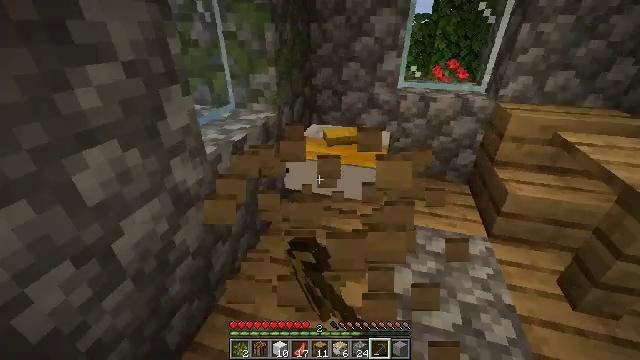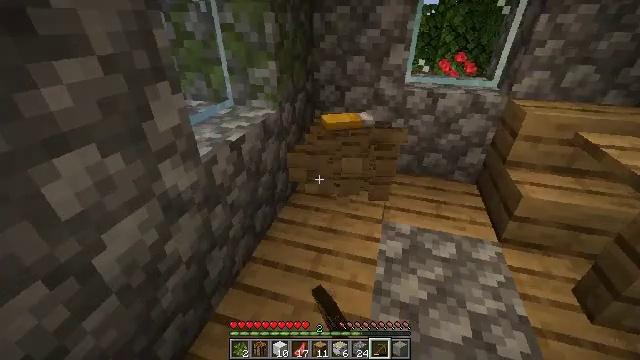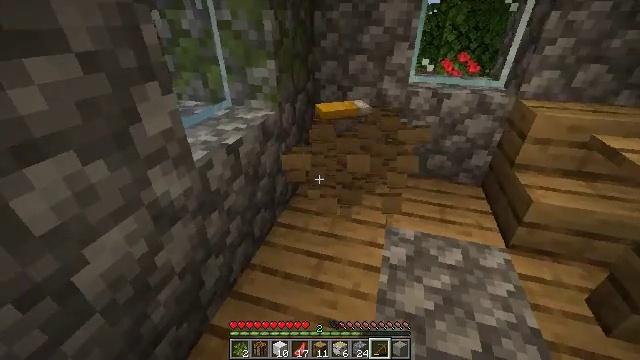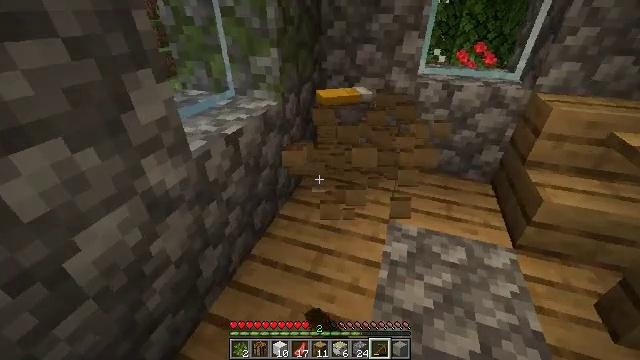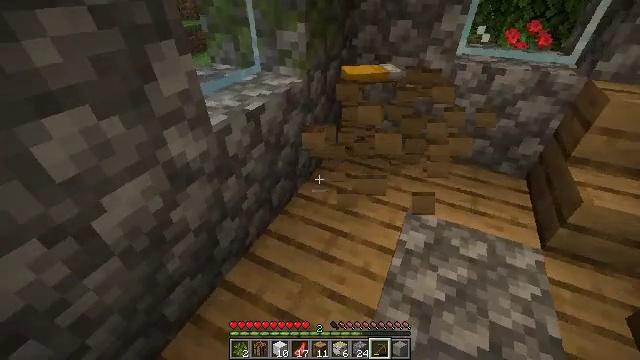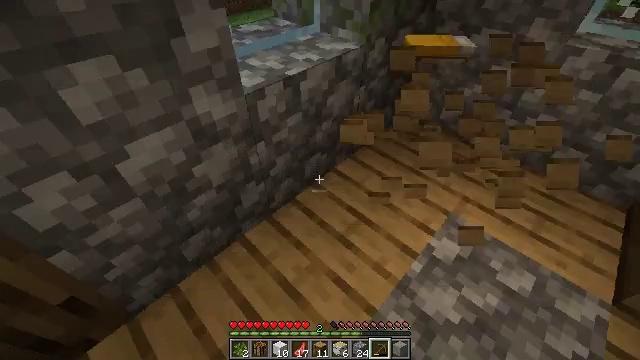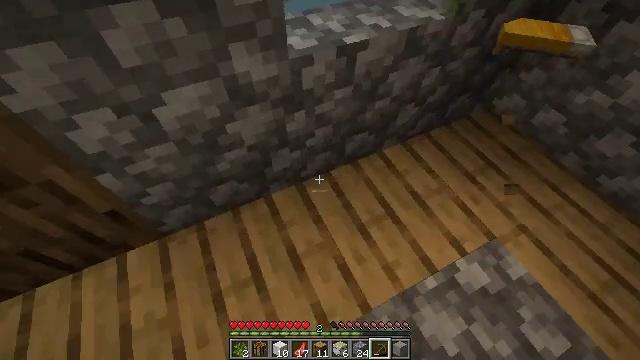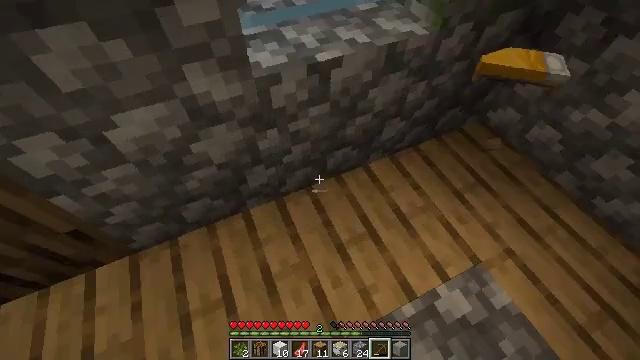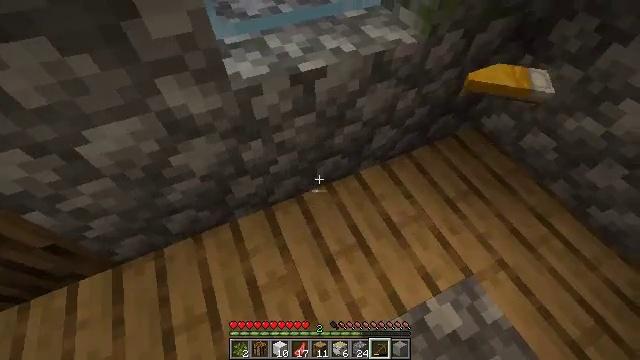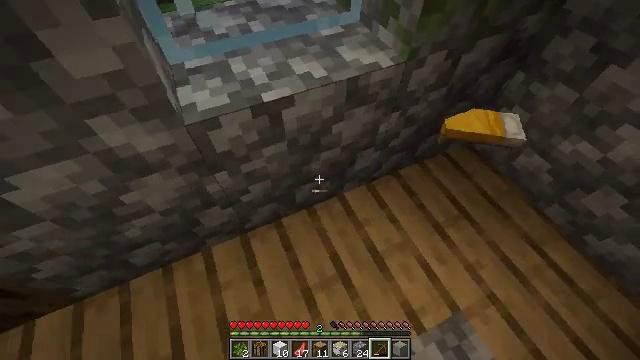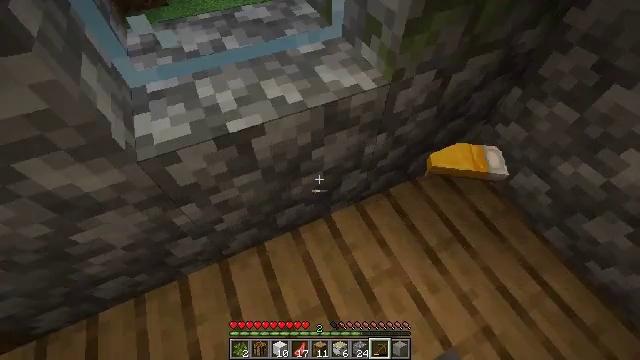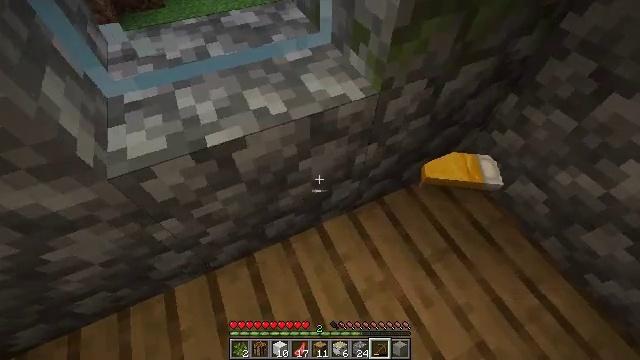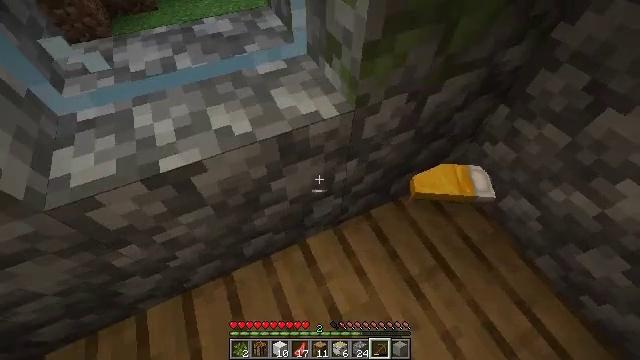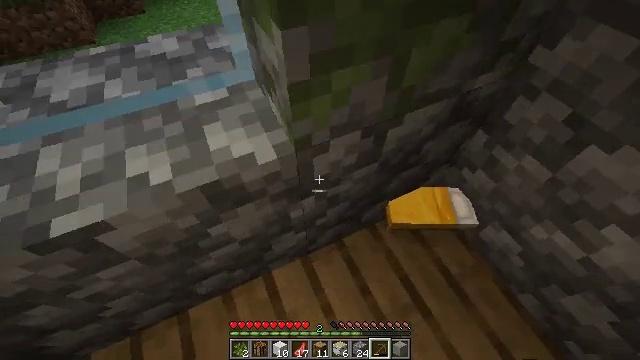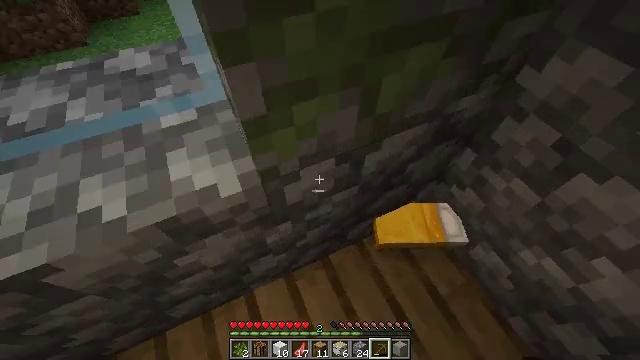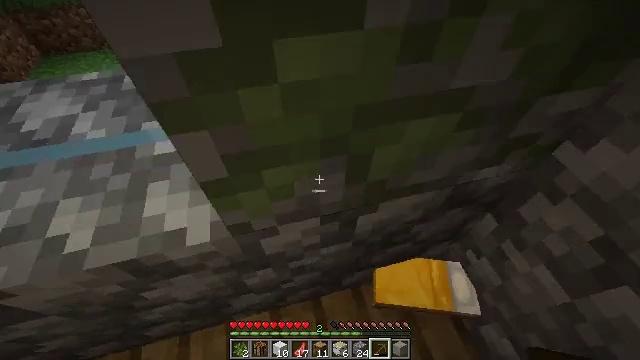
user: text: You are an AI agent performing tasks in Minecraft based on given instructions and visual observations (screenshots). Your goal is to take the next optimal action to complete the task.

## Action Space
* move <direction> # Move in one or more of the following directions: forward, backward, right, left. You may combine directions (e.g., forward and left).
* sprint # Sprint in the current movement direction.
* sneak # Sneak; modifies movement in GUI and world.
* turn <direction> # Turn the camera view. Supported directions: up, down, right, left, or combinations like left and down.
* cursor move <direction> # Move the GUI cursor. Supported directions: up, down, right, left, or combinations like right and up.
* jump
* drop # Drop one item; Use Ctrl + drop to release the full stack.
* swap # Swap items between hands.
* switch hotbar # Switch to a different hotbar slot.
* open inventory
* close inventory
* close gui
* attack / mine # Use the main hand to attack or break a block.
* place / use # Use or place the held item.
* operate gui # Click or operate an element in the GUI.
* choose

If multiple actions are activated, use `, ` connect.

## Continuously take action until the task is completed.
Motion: motion action
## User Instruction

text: Mine the chest to collect it.
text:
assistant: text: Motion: turn down, attack / mine
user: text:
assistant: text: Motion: attack / mine
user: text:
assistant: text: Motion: move right, turn left and down
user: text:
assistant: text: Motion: move forward and move right, turn left and down
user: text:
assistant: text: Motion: move forward and move right, turn left and down
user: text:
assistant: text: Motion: move forward and move right, turn left and down
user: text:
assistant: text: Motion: move forward and move right, turn left
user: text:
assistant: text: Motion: move forward and move right
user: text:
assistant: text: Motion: move forward
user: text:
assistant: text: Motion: move forward and move right
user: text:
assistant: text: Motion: move forward and move right
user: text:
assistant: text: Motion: move forward and move right
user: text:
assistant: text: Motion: move forward and move right
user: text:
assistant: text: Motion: move forward and move right
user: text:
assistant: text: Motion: move forward and move left, turn left and up
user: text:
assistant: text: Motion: move forward and move left, turn left
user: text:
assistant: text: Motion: move forward and move left, turn left
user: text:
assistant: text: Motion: move forward, turn left
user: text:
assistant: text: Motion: move forward and move left, turn left
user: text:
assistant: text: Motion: move forward and move left, turn left
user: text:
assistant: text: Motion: move forward and move left
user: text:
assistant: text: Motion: move forward and move left
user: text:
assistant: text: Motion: move forward and move right
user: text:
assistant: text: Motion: move forward and move right, turn left and up
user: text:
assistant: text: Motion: move forward and move right, turn left and up
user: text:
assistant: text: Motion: move forward and move left, turn up
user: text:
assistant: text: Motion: move forward and move left, turn right and up
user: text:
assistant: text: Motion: move forward and move left, turn right and up
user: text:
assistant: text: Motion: move forward and move left, turn right and up
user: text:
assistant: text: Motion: move forward and move left, turn right and up